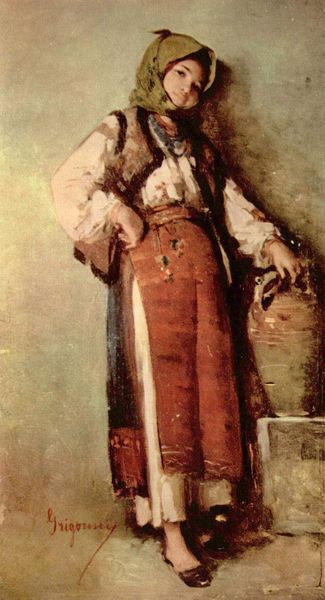
Titel: Bäuerin mit Krug
Künstler: Nicolae Grigorescu
Standort: Bukarest
Institution: Muzeul de Arta
Schlagwörter: dunkel, gemälde, hand, wasser, weiß, grün, mädchen, ocker, sand, braun, frau, kleid, orange, schwarz, blick, gürtel, rot, tuch, beige, haube, malerei, rock, flasche, hose, jacke, wand, arm, bluse, falten, gesicht, kleidung, mensch, sockel, stehen, stein, steine, bild, bildnis, hände, porträt, signatur, öl, boden, pose, stehend, kind, puffärmel, rosa, schön, brunnen, amphore, kanne, krug, ton, vase, beine, kopfbedeckung, lächeln, schürze, füße, magd, ballerinas, schuhe, bäuerin, mauer, oliv, lehnen, kopftuch, face, foulard, portrait, stufe, sandalen, podest, nachdenklich, schwanger, weste, lächelnd, cruche, stolz, fetzen, zigeuner, unterrock, orient, fliesen, schuh, puppe, tracht, zigeunerin, eitel, ländlich, hüfte, en pied, rouge, femme, anlehnen, armut, träumen, zierrat, tonkrug, bäuerlich, wasserkrug, russisch, schlitz, wasserträgerin, frech, enfant, fille, signature, wasser holen, brauchtum, trist, pauvreté, ampore, bauernmädchen, mur, jeune, jeune fille, visage, ungarn, pied, mensh, zerissen, grigorescu, balkan, muslimin, zinnoberrot, traht, ungarin, bommeln, kru, setein, pauvre, blakan, gitane, mendiante, norfen, westze, blusr, veschmitzt, tr, mendiant, position, mädchen müde, portraut, mendissité, saleté, schürzek, gledung, gleidung, tasche